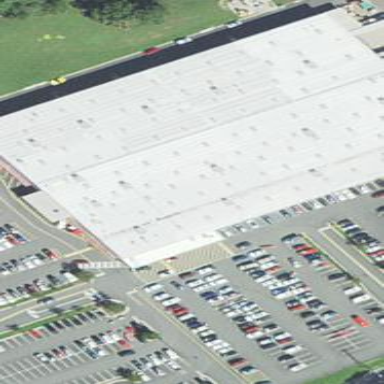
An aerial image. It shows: Wholesale shop within building.